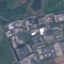
Land use / land cover: Industrial